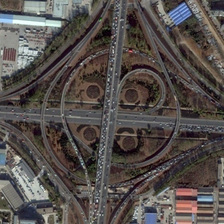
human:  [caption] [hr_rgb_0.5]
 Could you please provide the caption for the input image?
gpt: many green trees and some buildings are near a viaduct with many cars .

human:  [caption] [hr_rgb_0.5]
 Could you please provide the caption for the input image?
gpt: many green trees and some buildings are near a viaduct with many cars .

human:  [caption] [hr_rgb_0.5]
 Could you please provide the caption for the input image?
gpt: many green trees and some buildings are near a viaduct with many cars .

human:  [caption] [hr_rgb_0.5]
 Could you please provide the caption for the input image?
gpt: many green trees and some buildings are near a viaduct with many cars .

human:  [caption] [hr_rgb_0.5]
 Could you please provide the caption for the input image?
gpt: many green trees and some buildings are near a viaduct with many cars .